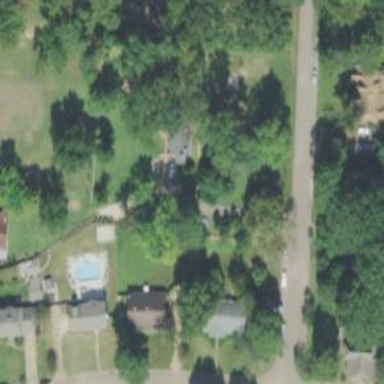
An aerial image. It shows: Driveway.